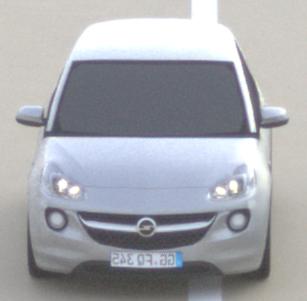
Make: Opel
Model: ADAM 1.2
Detailed model: ADAM
Model produced from: 2013/01
Model produced until: 2014/11
Doors: 3
Color: white
Road condition: dry road
Daytime: sunrise or sunset
Contrast: low contrast